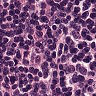
Metastatic tissue present: yes